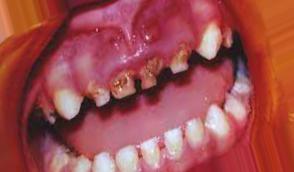
Condition: Caries